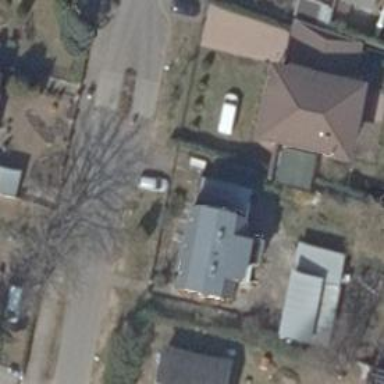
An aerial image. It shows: Residential road.